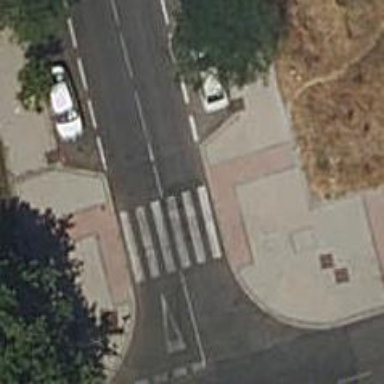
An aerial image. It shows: Uncontrolled footway crossing with markings.